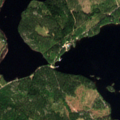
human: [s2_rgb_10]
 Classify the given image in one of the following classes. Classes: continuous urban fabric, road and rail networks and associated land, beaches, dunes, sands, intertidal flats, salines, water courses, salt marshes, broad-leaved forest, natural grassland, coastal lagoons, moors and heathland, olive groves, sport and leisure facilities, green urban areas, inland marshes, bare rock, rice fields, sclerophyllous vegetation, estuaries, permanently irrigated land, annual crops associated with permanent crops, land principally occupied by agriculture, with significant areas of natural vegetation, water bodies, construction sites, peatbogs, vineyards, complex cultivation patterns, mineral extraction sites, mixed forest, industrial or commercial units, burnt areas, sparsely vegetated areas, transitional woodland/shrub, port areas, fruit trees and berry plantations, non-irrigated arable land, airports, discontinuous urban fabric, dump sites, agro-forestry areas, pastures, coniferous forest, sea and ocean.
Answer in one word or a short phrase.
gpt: coniferous forest, mixed forest, transitional woodland/shrub, water bodies